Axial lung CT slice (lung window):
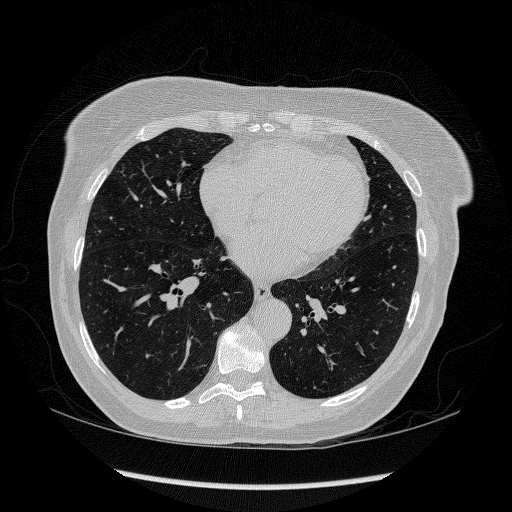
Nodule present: no